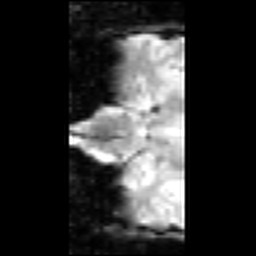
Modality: inplaneT2
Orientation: coronal
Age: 26
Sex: male